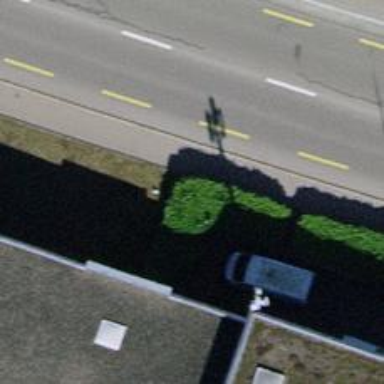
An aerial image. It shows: Hedge barrier.